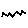
Label: zigzag